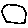
Label: circle